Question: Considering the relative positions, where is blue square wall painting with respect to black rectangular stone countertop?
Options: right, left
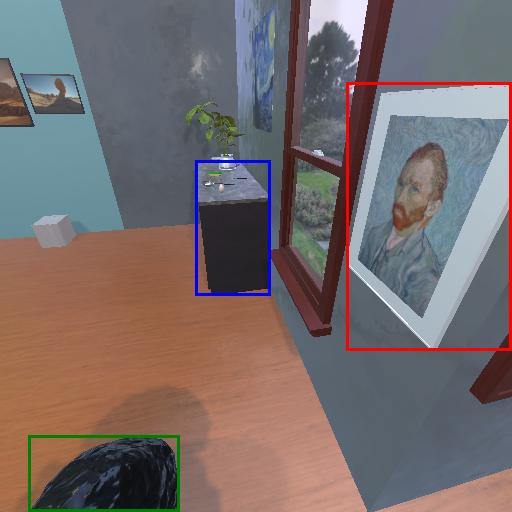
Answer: right